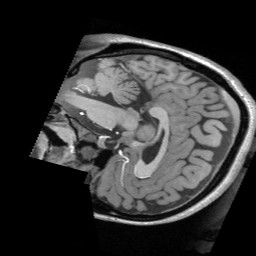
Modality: T1w
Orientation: sagittal